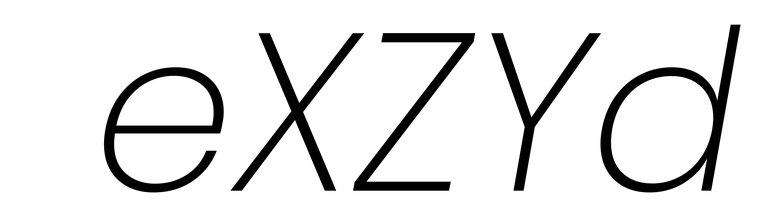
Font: Poppins-ExtraLightItalic